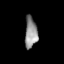
Tissue: lung
Cell type: Epithelial cells
Senescence score: 0.1898
Nuclear area (px): 381
Mean DAPI intensity: 144.192